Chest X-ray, PA view. Patient: 53 years old, sex F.
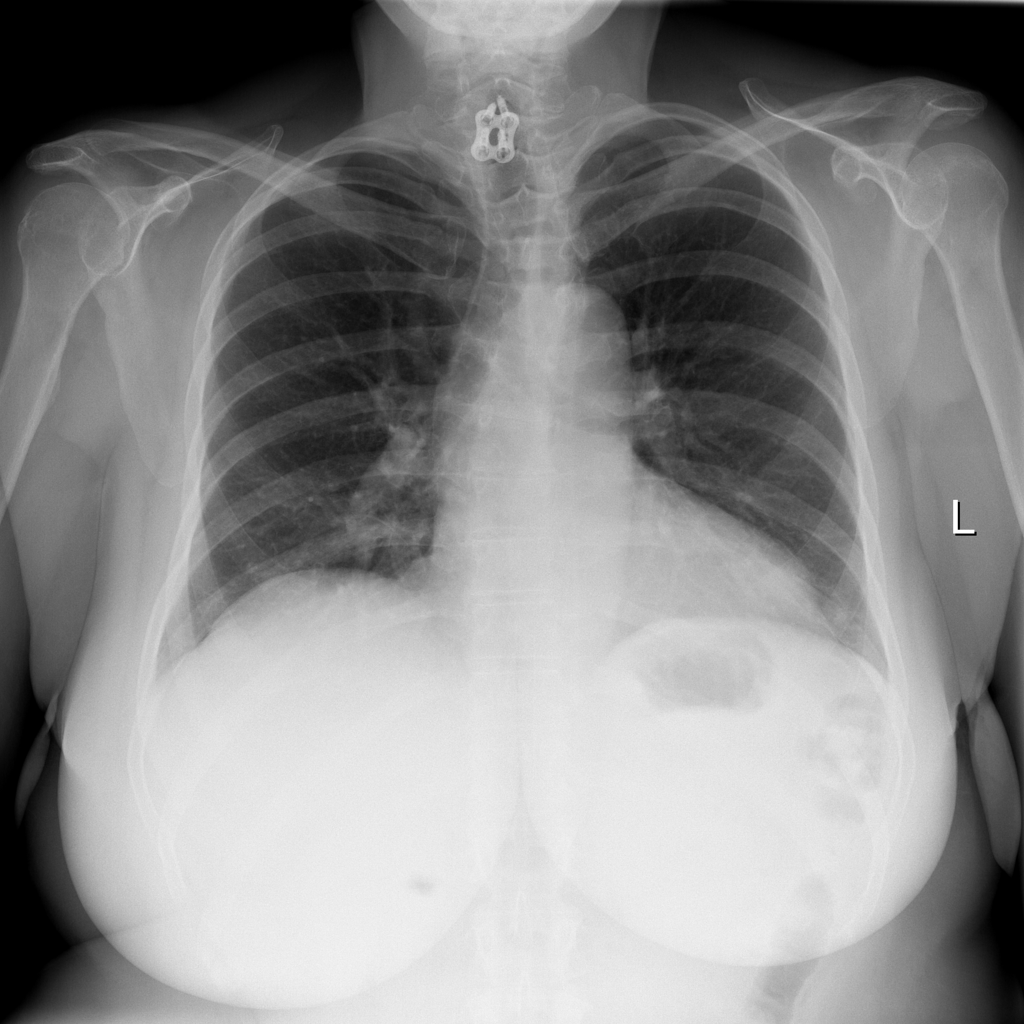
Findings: No Finding